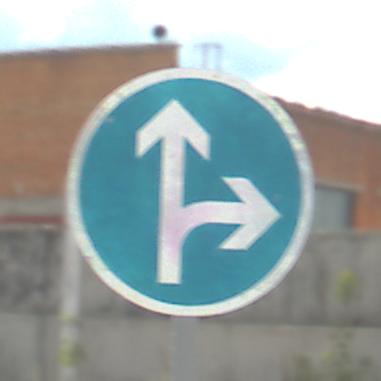
Verkehrszeichen: VorgeschriebeneFahrtrichtungGeradeausOderRechts
Umgebung: Outdoor, Suburban
Tageszeit: Midday
Wetter: PartlyCloudy
Licht: Natural
Jahreszeit: Summer
Kontrast: HighContrast